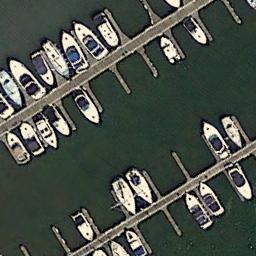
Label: harbor